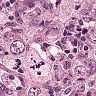
Metastatic tissue present: yes